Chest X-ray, AP view. Patient: 44 years old, sex M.
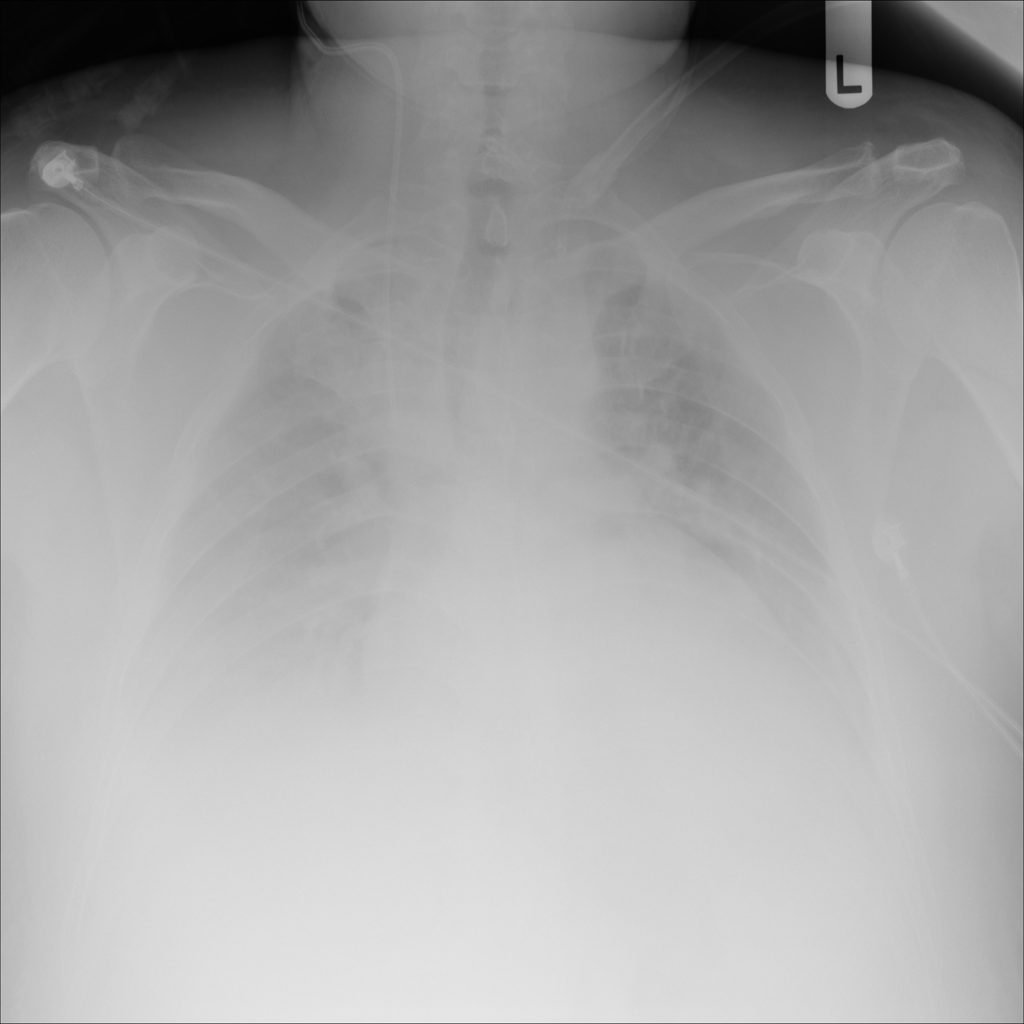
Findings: No Finding